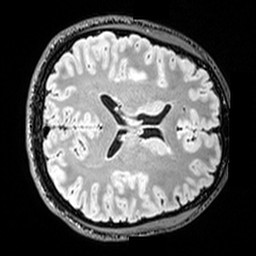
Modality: T2w
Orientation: axial
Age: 25
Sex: male
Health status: healthy
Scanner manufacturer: siemens
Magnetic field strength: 3 T
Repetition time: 5 s
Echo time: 0.397 s